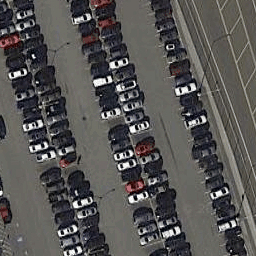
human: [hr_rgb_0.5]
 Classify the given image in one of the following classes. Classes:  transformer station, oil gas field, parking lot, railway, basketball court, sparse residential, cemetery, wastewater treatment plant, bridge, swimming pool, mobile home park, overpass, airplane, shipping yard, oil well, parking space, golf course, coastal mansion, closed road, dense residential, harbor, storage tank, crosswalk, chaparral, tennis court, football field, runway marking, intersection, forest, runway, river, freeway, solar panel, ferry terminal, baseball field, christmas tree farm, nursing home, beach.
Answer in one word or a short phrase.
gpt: parking lot